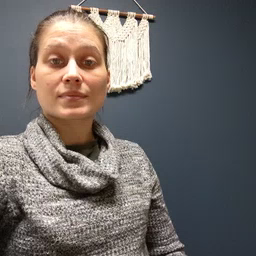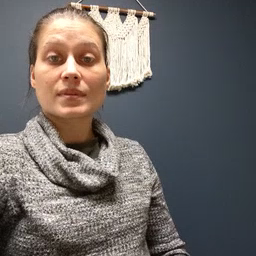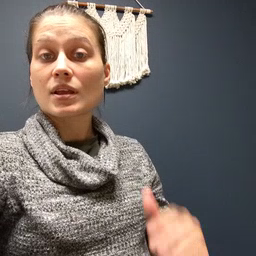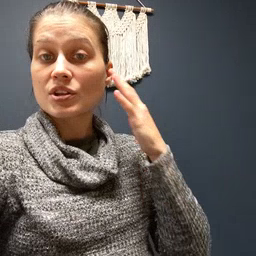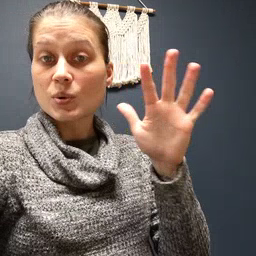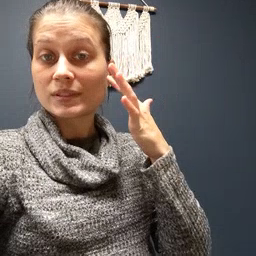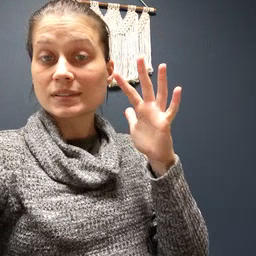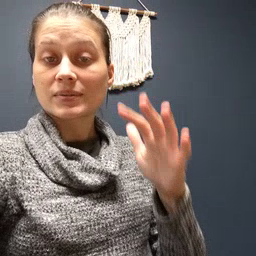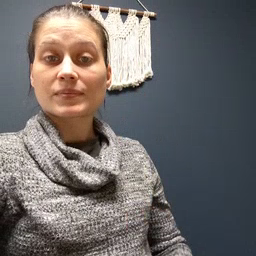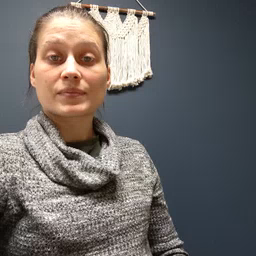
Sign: noisy